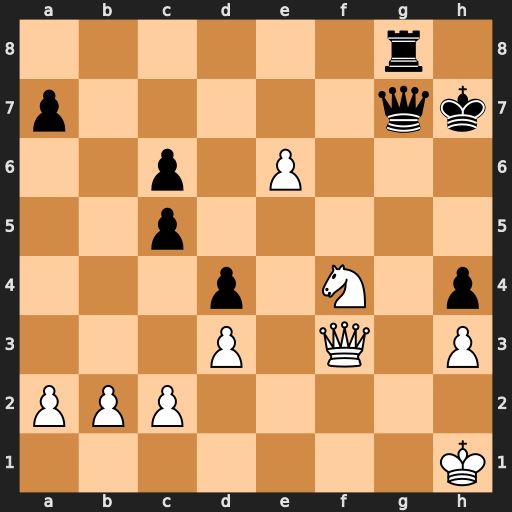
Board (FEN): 6r1/p5qk/2p1P3/2p5/3p1N1p/3P1Q1P/PPP5/7K
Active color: w
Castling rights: -
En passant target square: -
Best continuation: Qh5+ Qh6 Qf5+ Kh8 e7